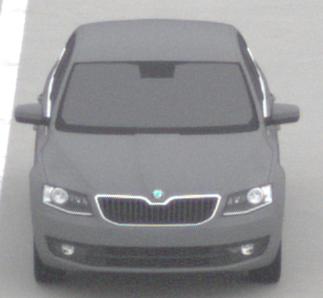
Make: Skoda
Model: Octavia 1.2 TSI
Detailed model: Octavia (III) Limousine
Model produced from: 2013/02
Model produced until: 2015/04
Doors: 5
Color: gray
Road condition: dry road
Daytime: morning or afternoon
Contrast: low contrast